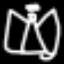
Label: angel